Question: I am desperately trying to get rid of the margins around my table below:

I don't want the light gray area directly to the left and above "Brea" in the pic - I want the white table cells to extend left and up to completely cover the light grey area (to meet up with left-most white area)
Any help would be greatly appreciated!!!
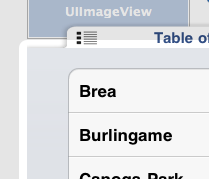
Answer: Your table has the grouped style. You want the plain style. If you create it programmatically, do it like this:
'''
UITableView *tv = [[UITableView alloc] initWithFrame:[self.view bounds]
style:UITableViewStylePlain];
'''
Or in IB, in the attributes inspector,under TableView, select Style: Plain.